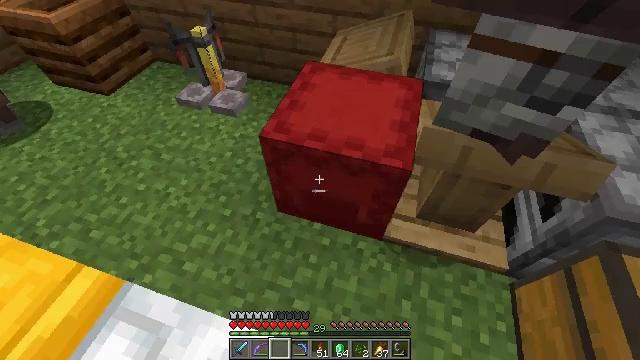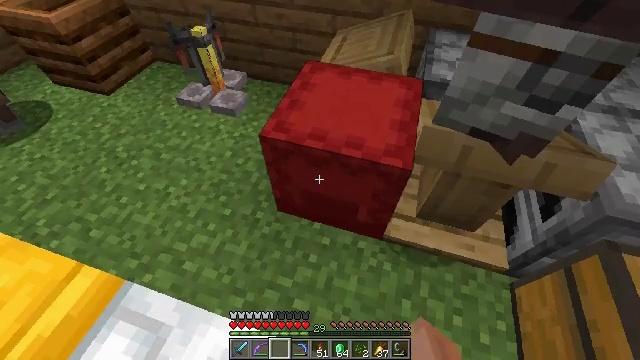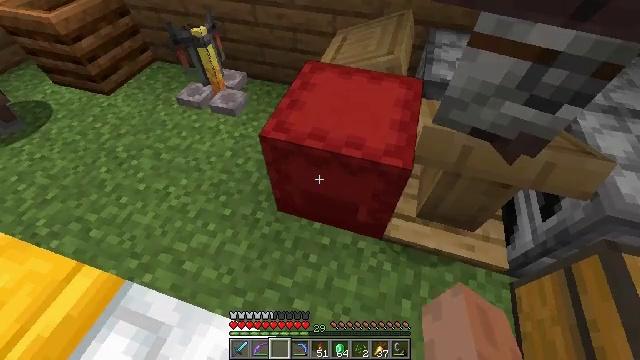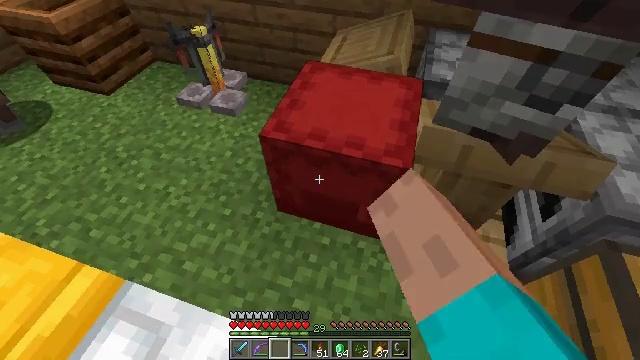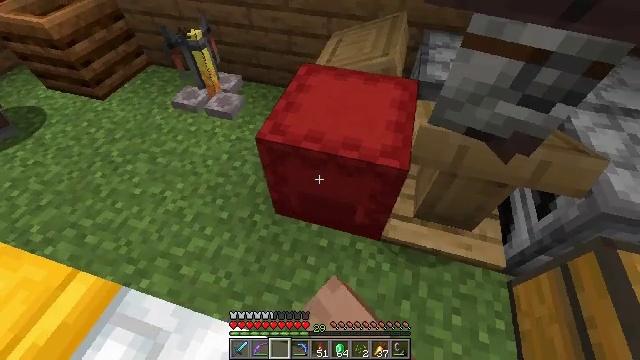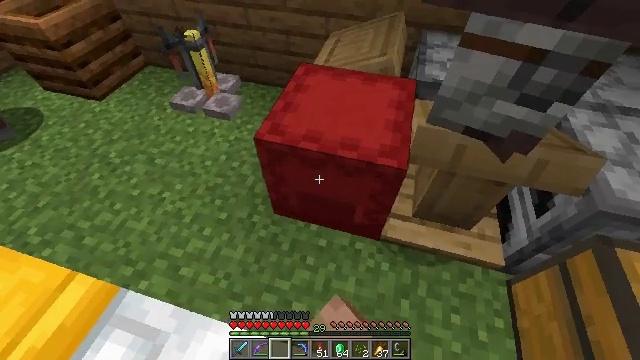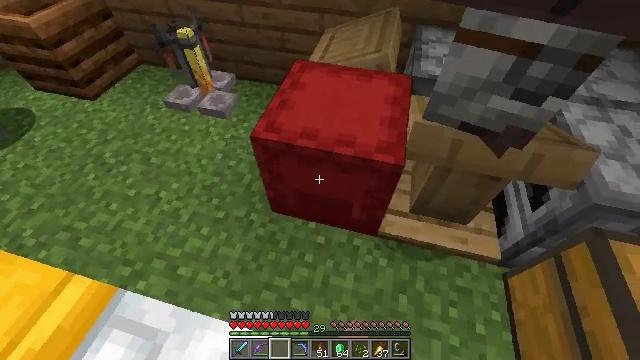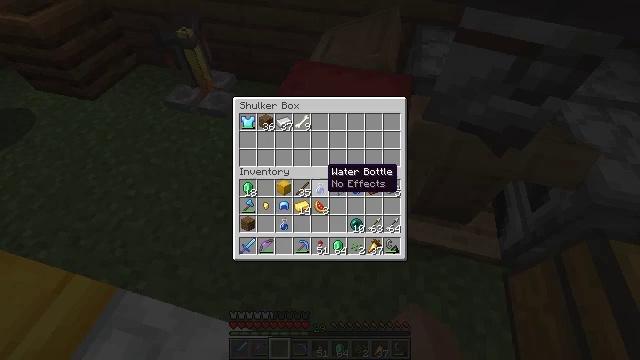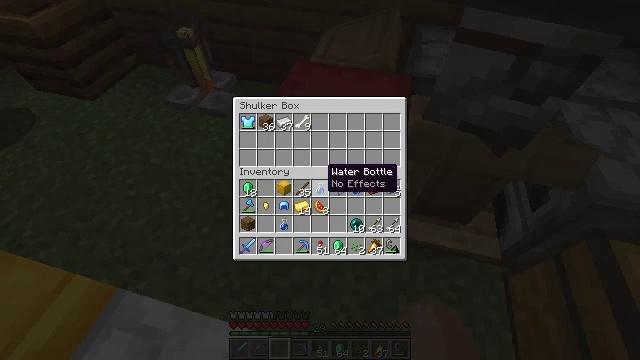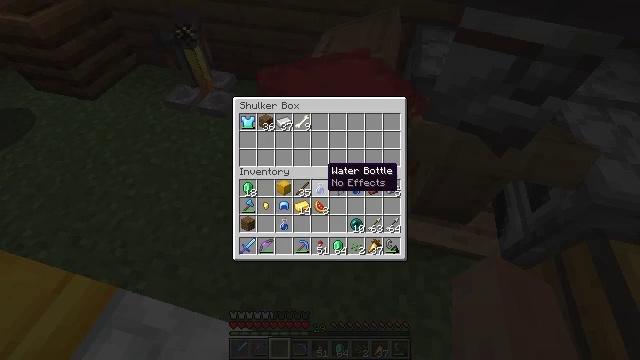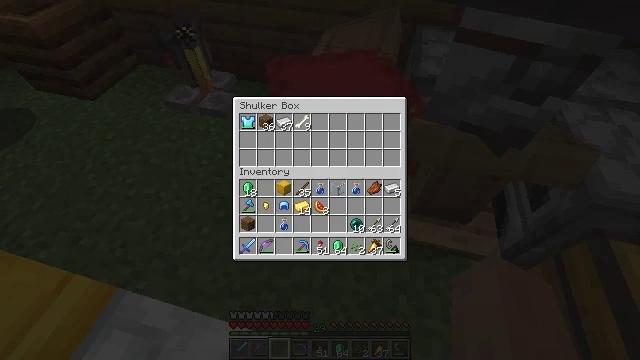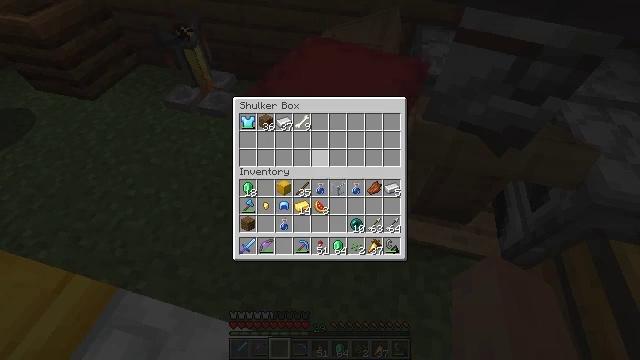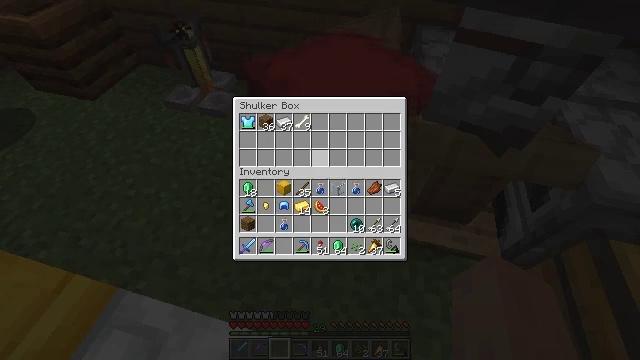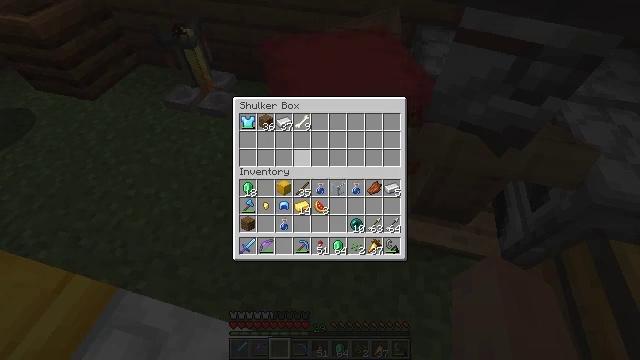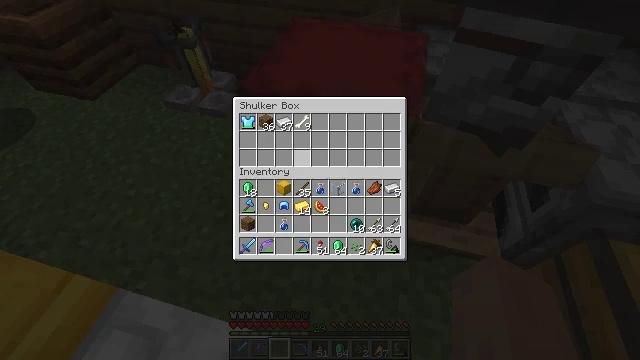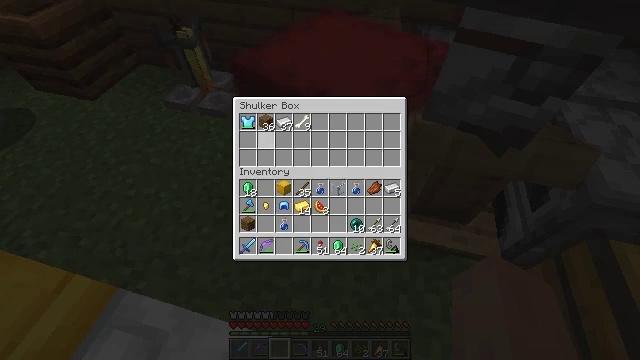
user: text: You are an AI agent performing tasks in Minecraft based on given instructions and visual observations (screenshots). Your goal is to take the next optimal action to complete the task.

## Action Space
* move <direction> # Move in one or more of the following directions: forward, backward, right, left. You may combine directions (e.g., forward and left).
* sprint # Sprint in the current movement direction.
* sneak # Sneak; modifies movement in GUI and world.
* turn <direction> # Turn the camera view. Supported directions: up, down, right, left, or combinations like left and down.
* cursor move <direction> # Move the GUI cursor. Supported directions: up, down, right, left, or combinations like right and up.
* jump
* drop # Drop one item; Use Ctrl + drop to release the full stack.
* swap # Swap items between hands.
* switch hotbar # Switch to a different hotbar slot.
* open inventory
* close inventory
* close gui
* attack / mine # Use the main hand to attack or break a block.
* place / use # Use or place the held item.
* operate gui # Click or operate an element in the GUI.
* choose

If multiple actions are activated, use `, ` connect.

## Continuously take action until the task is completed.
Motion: motion action
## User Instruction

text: Break the red shulker box to move it.
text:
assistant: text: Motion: no_op
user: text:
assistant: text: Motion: use / place
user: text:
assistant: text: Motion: use / place
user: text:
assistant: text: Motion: turn right, use / place
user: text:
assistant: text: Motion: no_op
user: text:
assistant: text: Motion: turn right
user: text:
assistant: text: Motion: open gui
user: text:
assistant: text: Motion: no_op
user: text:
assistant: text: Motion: no_op
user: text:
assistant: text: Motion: no_op
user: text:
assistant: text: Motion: sneak, cursor move up
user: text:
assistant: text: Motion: sneak
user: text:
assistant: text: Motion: sneak
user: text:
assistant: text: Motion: sneak, cursor move left
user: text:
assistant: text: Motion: sneak, cursor move left and up
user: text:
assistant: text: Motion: sneak, cursor move left and up
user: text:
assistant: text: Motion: sneak
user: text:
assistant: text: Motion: sneak
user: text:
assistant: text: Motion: sneak
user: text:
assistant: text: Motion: sneak
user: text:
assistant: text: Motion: sneak
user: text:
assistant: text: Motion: sneak, operate gui
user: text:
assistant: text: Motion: sneak, operate gui
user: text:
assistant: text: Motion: sneak
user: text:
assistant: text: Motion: sneak
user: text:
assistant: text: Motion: sneak
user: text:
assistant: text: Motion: close gui
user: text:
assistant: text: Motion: open inventory
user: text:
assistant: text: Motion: no_op
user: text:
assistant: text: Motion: switch to hotbar 2